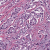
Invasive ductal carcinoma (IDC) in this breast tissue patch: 1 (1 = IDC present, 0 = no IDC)